Aerial crown-view tile of a tropical tree (Barro Colorado Island, Panama), acquired 20240813:
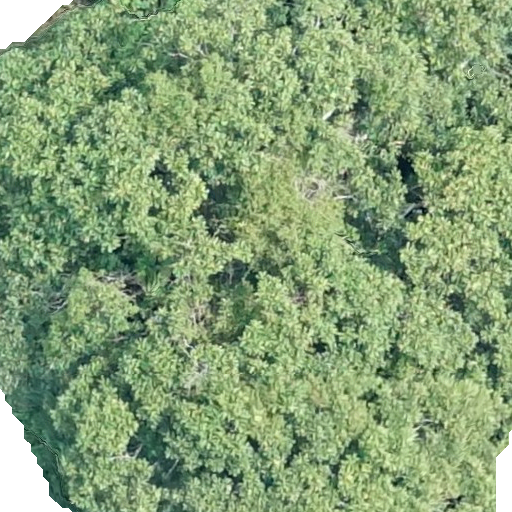
Species: Dipteryx oleifera
GBIF accepted scientific name: Dipteryx oleifera
Crown area: 507.993 m²